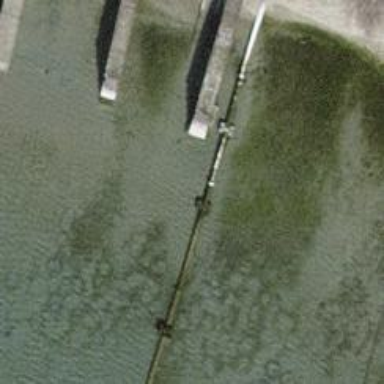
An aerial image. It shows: Man-made pier.